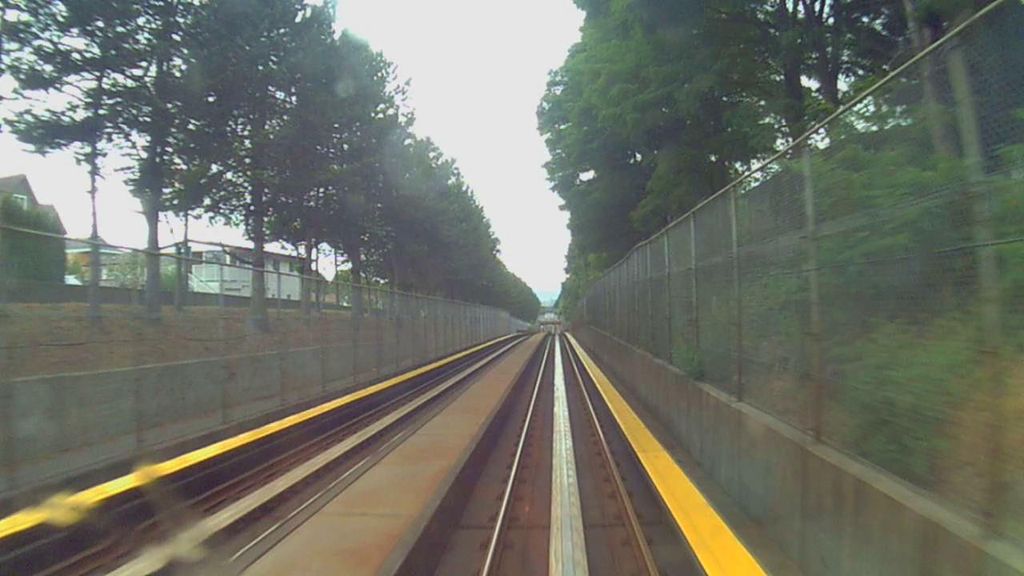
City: vancouver